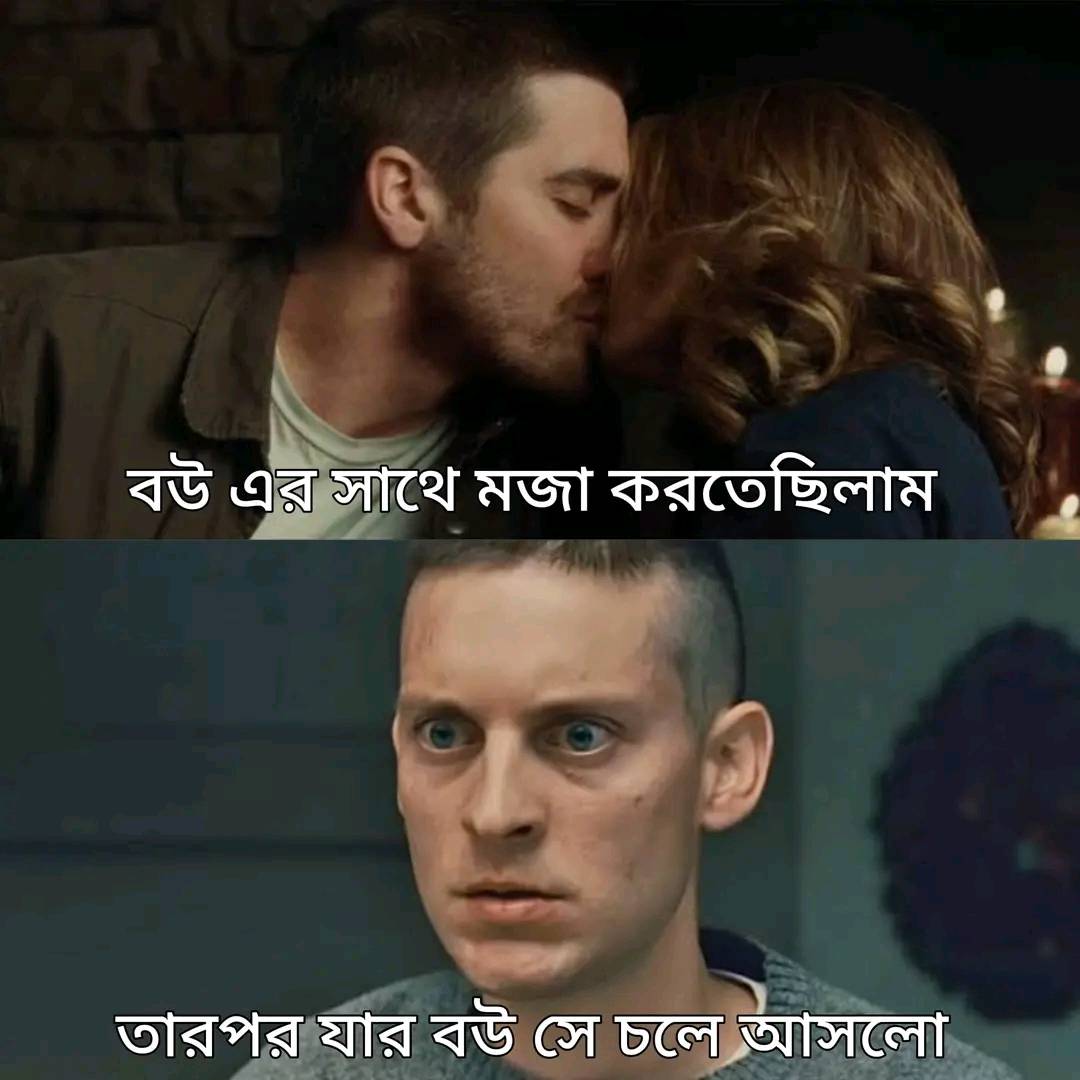
Text: বউ এর সাথে মজা করতেছিলাম তারপর যার বউ সে চলে আসলো
Label: Non Hate